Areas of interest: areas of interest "Ejin Horo Horse Racing Track"
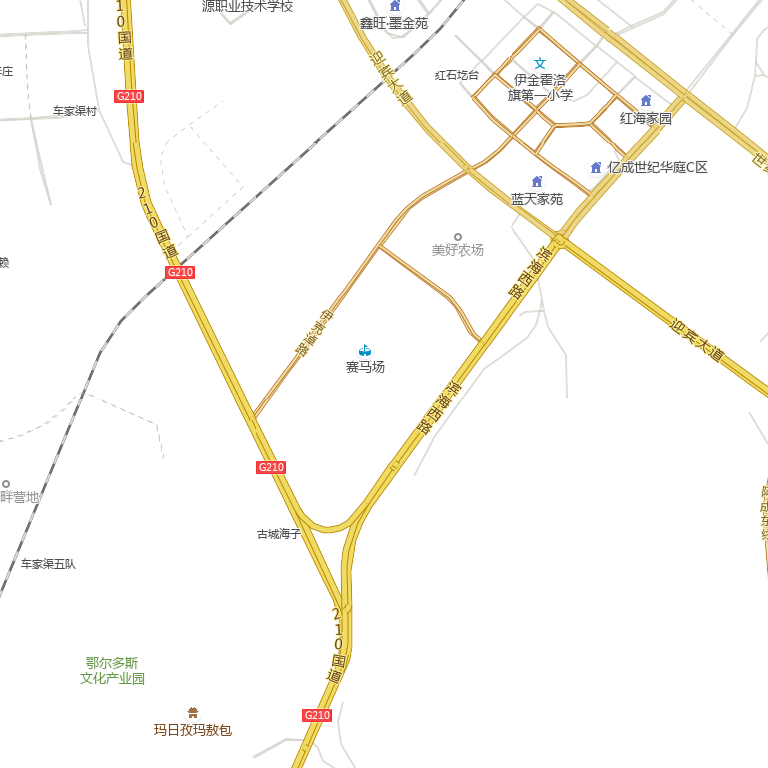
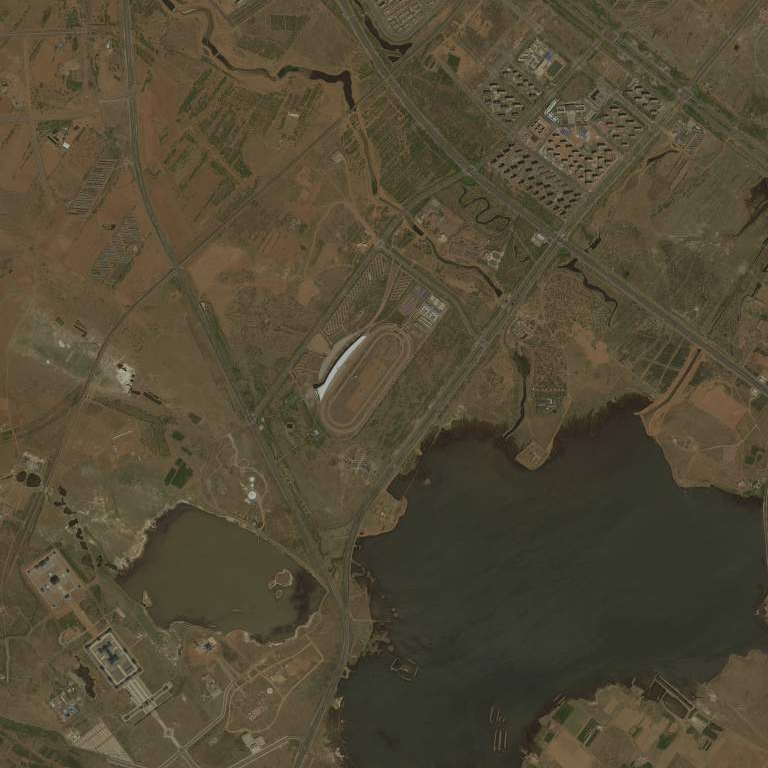